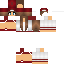
A female human skin with medium skin, wearing brown long hair dressed in a red tshirt and red pants, featuring a closed mouth.